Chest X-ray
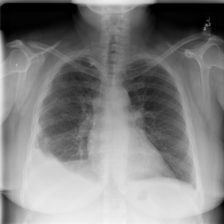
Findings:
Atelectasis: negative
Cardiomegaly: negative
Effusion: positive
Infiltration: negative
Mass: negative
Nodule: negative
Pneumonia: negative
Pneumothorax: negative
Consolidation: negative
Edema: negative
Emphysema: negative
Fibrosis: negative
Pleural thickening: positive
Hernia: negative